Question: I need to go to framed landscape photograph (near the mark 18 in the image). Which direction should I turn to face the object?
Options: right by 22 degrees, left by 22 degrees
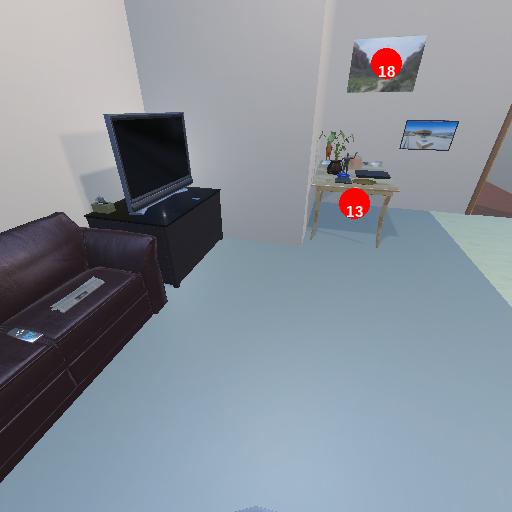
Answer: right by 22 degrees